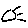
Label: sun